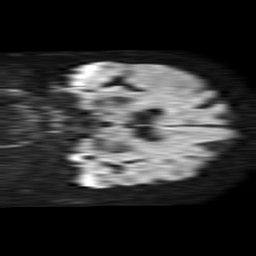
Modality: TRACE
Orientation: coronal
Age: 84
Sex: female
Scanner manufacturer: philips
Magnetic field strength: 1.5 T
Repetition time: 4.6 s
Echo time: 0.08631 s